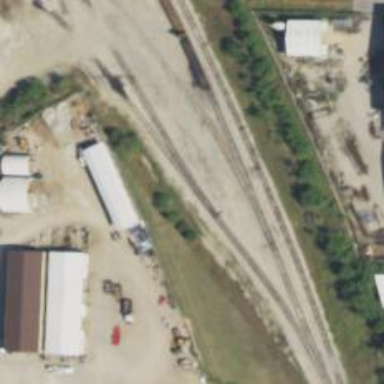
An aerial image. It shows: Railway siding for service.